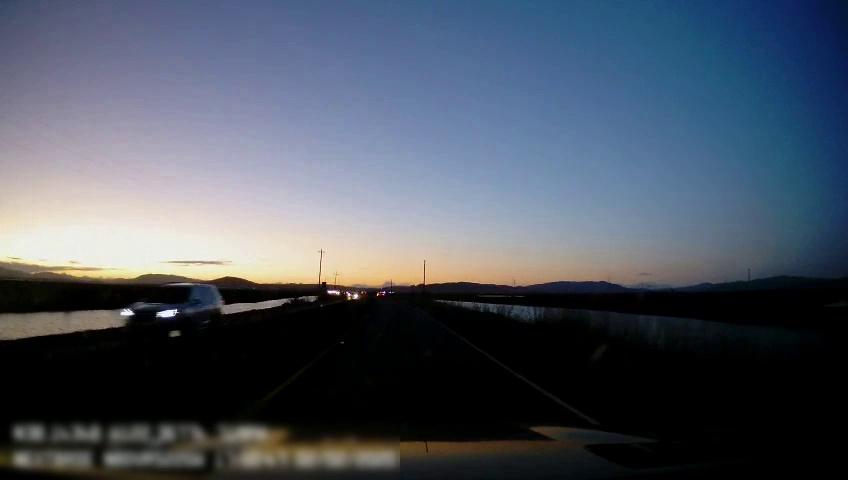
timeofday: Dusk/Dawn/Twilight
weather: Sunny
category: Drivable Space
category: Vehicles | SUV
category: Lanes | Current Lane
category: Lanes | Current Lane